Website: apple
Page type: customer-info-address
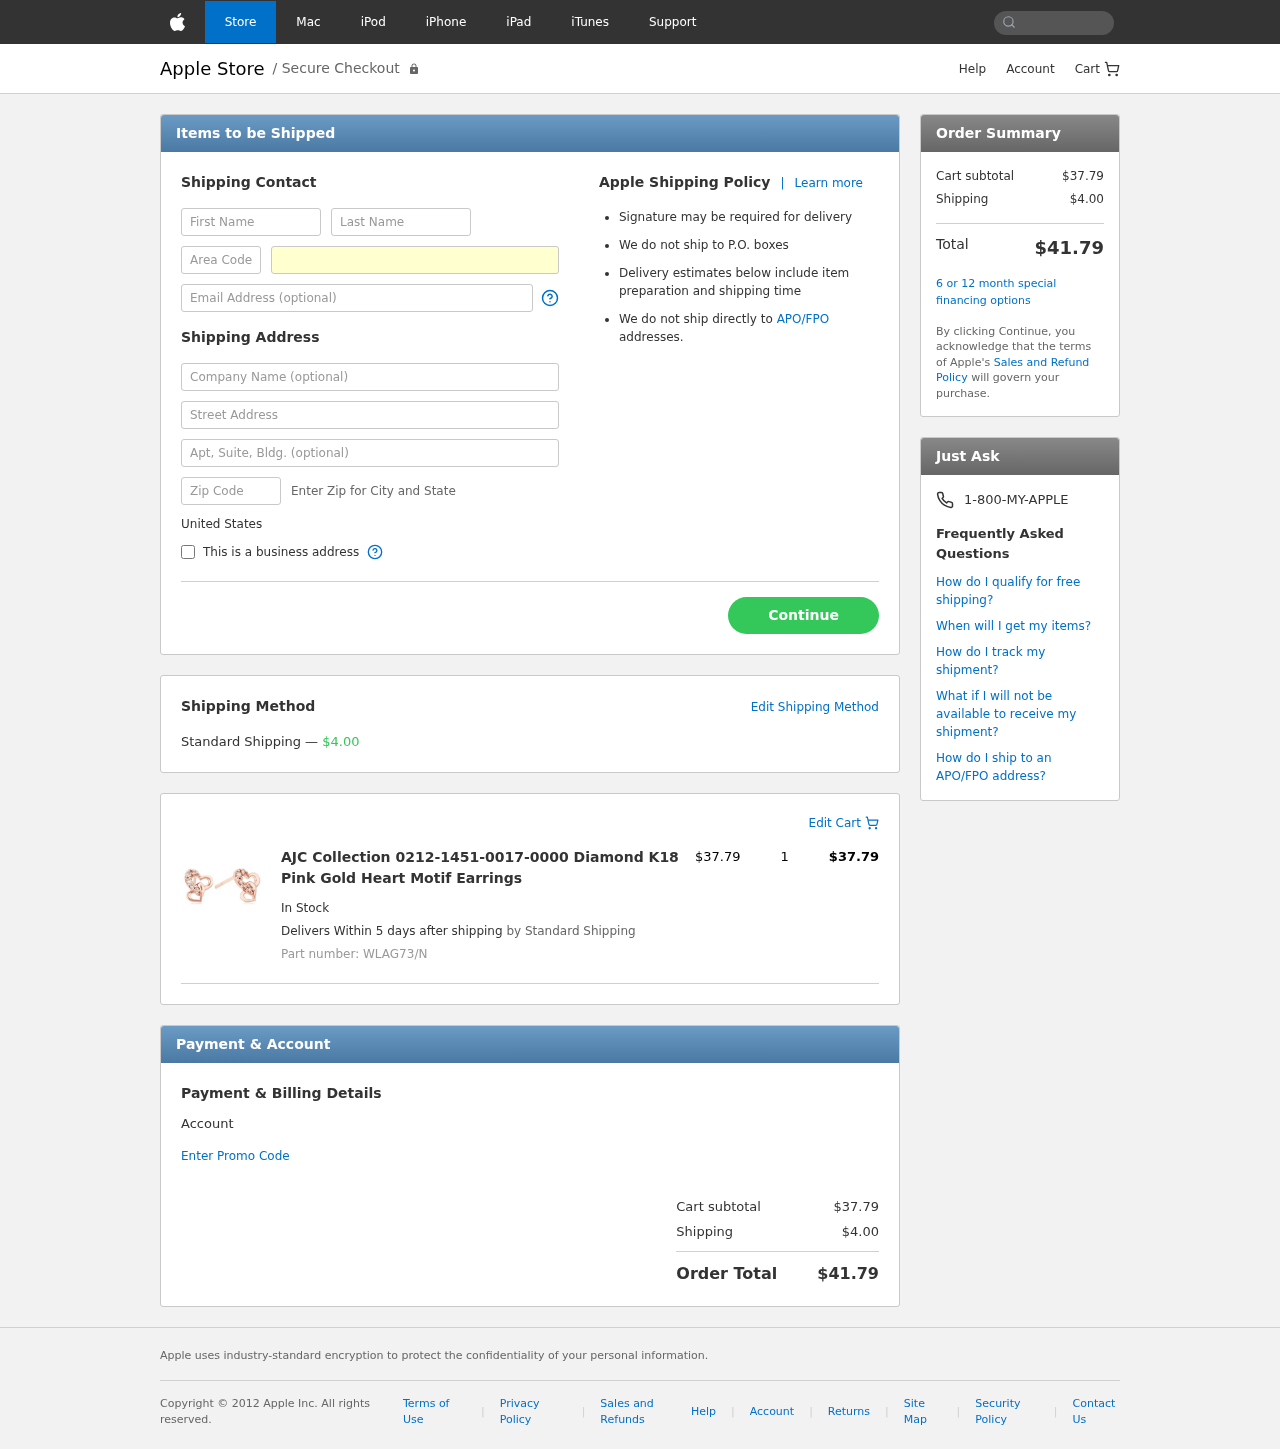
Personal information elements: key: PII_COUNTRY
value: United States
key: PII_FIRSTNAME
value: Michelle
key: PII_LASTNAME
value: Mills
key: PII_PHONE_AREA
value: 998
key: PII_PHONE_LINE
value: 2529
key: PII_EMAIL
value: michelle_mills@hotmail.com
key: PII_COMPANY
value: Adams, Morris and Brown
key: PII_STREET
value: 03965 James Prairie Suite 165
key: PII_STREET2
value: Apt. 484
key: PII_POSTCODE
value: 30684
Product elements: key: PRODUCT1_NAME
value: AJC Collection 0212-1451-0017-0000 Diamond K18 Pink Gold Heart Motif Earrings
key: PRODUCT1_PRICE
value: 37.79
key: PRODUCT1_QUANTITY
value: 1
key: PRODUCT1_SKU
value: WLAG73/N
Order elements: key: ORDER_SHIPPING_COST
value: $4.00
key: ORDER_ITEM_TOTAL
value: $37.79
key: ORDER_SUBTOTAL
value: $37.79
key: ORDER_TOTAL
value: $41.79